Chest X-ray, PA view. Patient: 54 years old, sex M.
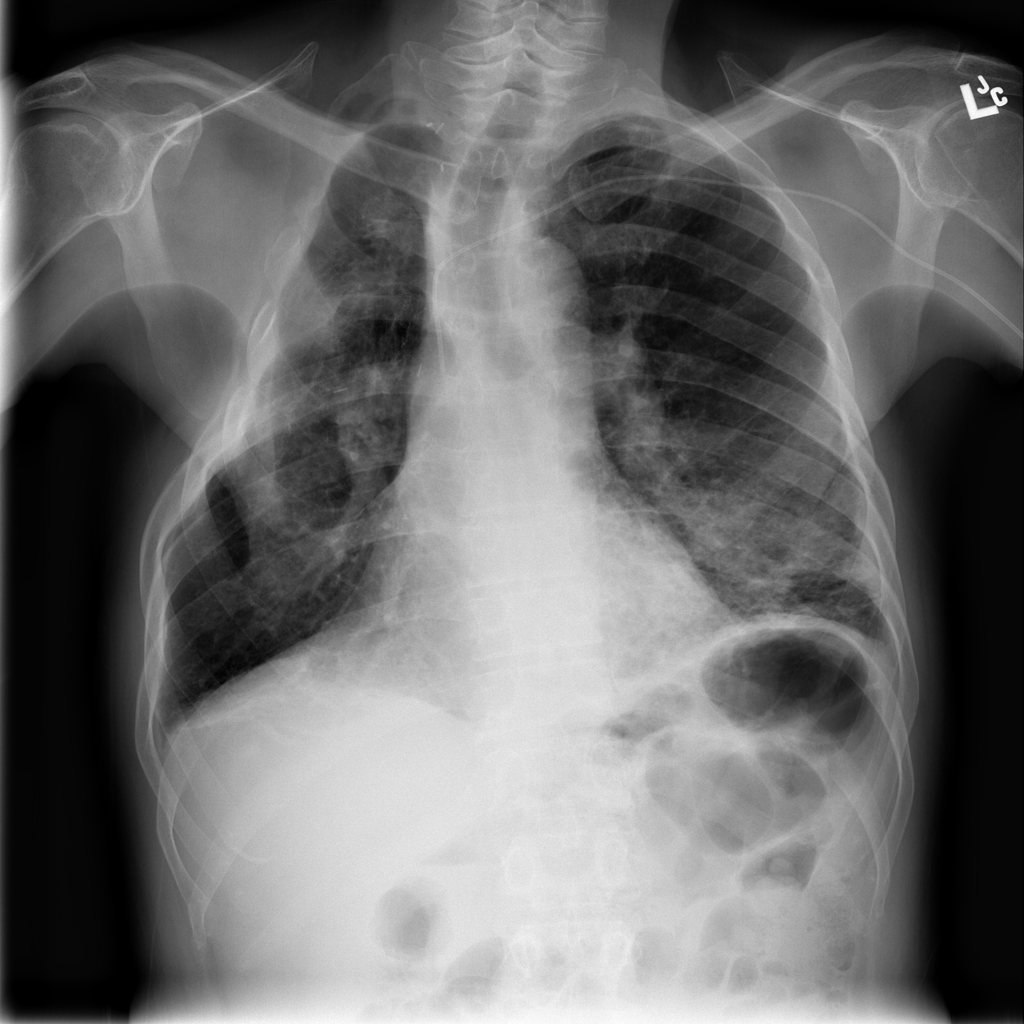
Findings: Infiltration